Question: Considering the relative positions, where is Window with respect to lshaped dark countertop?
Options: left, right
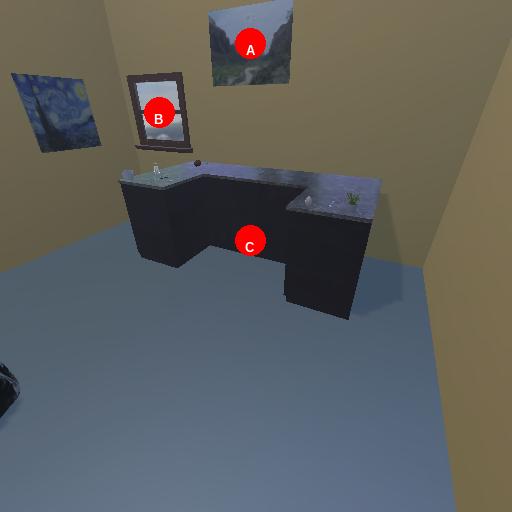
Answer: left